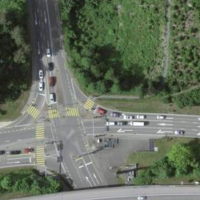
EUNIS habitat code: 57
Species observed at this site:
Gomphocerippus rufus
Chorthippus brunneus
Nemobius sylvestris